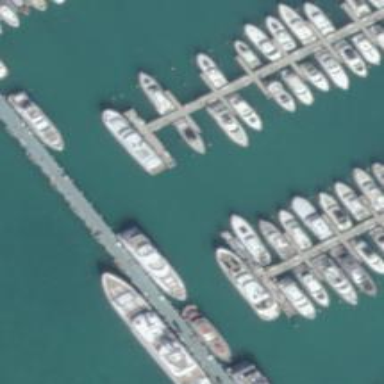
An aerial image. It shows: Man-made pier.